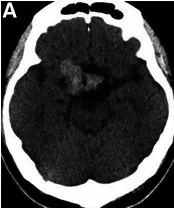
Postoperative head CT showed the residual tumor with hematoma in the suprasellar region. (A) Axial section.
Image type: radiology (ct)